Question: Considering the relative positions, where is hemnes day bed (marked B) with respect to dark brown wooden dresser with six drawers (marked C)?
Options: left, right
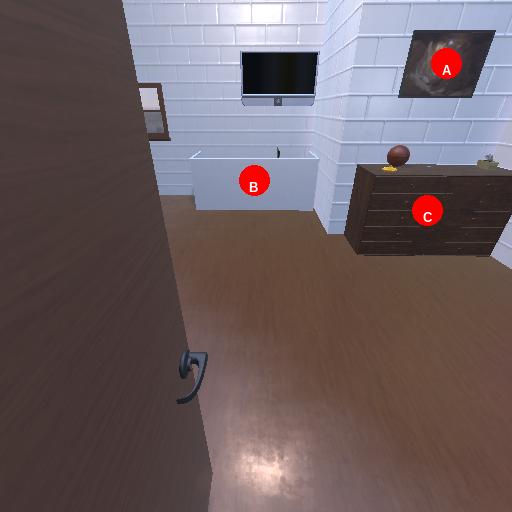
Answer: left